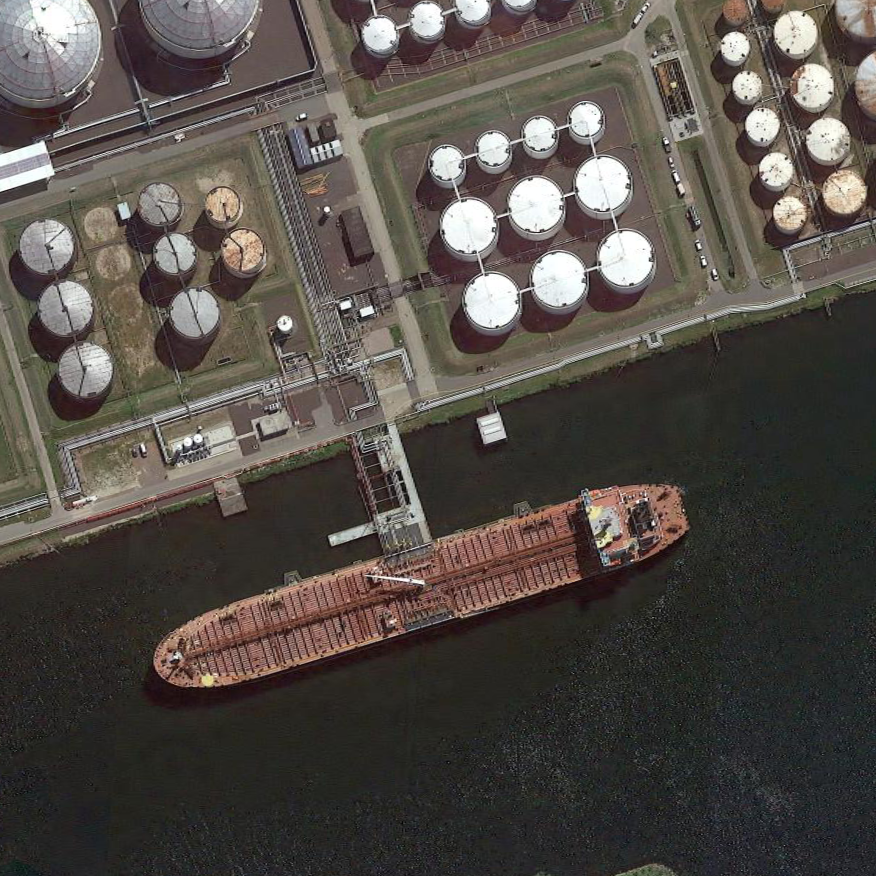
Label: Tank_ship